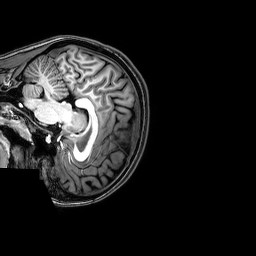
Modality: T1w
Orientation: sagittal
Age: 20
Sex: female